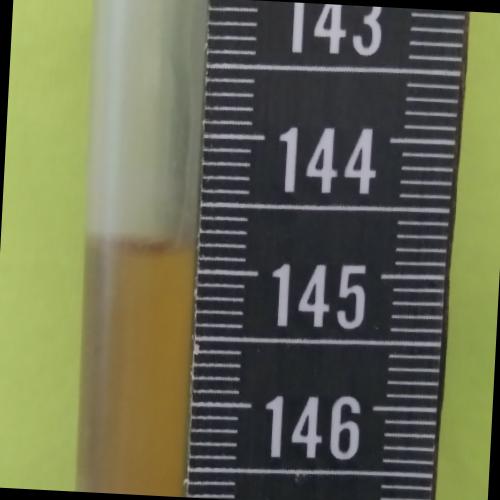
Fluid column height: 144.8 cm